Field crop: maize
Growth stage: 1
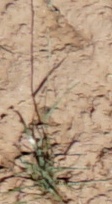
Species: lolium